【题型】选择题　【知识点】平面几何　【难度】easy
如图, $AB$ 是 $\odot O$ 的直径, 点 $E$ 在 $\odot O$ 上, 点 $D$, $C$ 是 $\widehat{BE}$ 的三等分点, $\angle COD = 34^\circ$, 则 $\angle AEO$ 的度数是( )

A. $51^\circ$

B. $56^\circ$

C. $68^\circ$

D. $78^\circ$
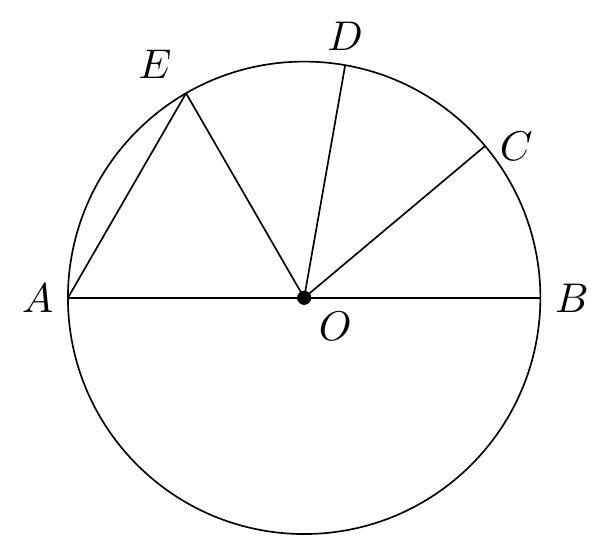
【解答】
解：$\because$ 点 $D$、$C$ 是 $\widehat{BE}$ 的三等分点,

即 $\widehat{DE} = \widehat{CD} = \widehat{BC}$,

$\therefore$ $\angle BOC = \angle COD = \angle DOE = 34^\circ$,

$\therefore$ $\angle AOE = 180^\circ - 3 \times 34^\circ = 78^\circ$。

故选：A。